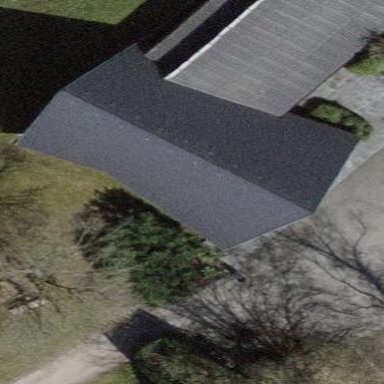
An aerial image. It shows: Chapel building.